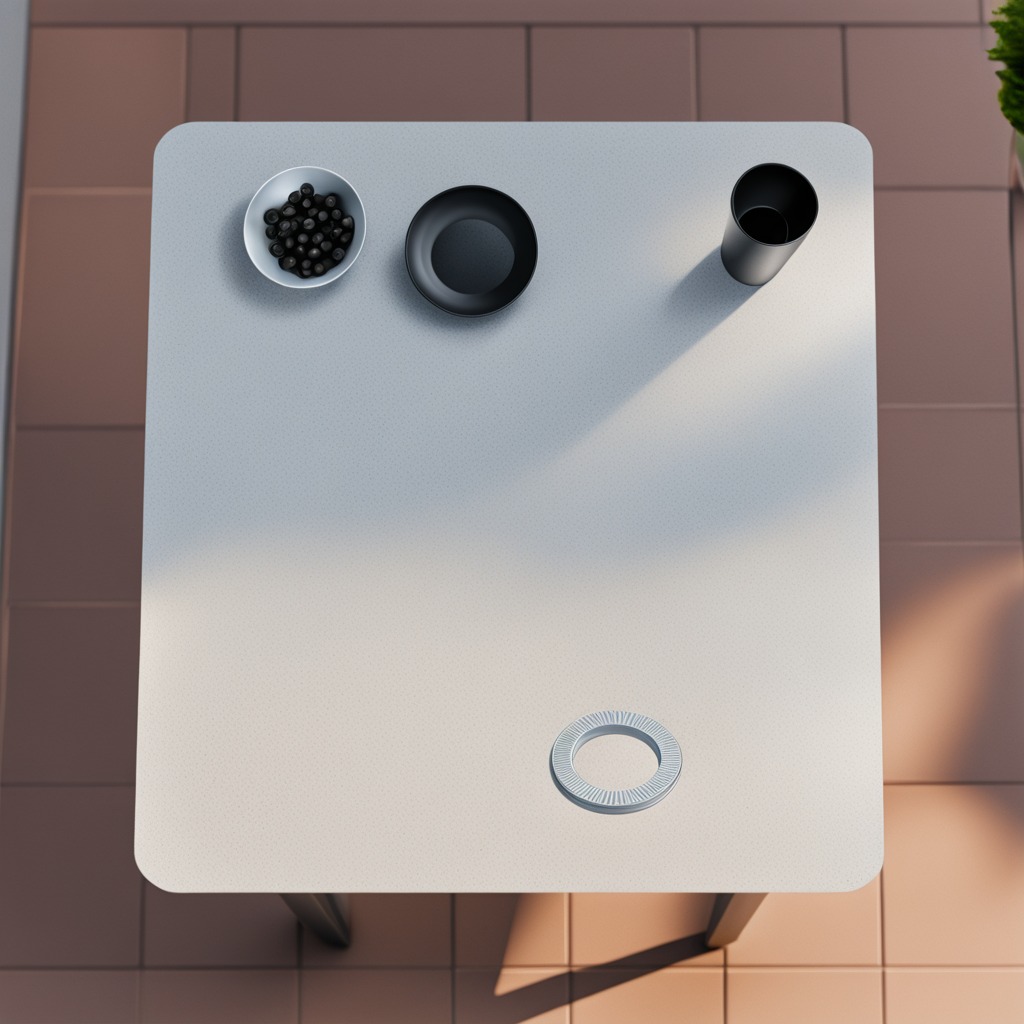
A flat metal washer lying on a clean utility table in a temporary outdoor tool station textured surface afternoon light completely empty no clutter no objects on or around the table